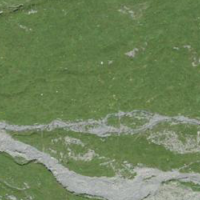
EUNIS habitat code: 23
Species observed at this site:
Gymnadenia rhellicani